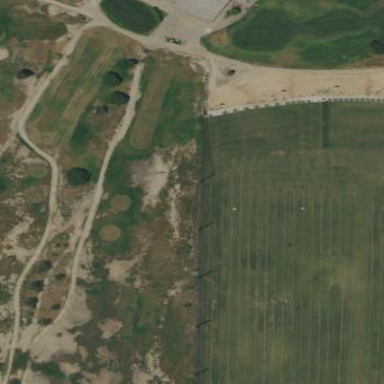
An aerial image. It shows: Golf fairway in the image.